Fundus camera: zeiss
Shooting center: fovea
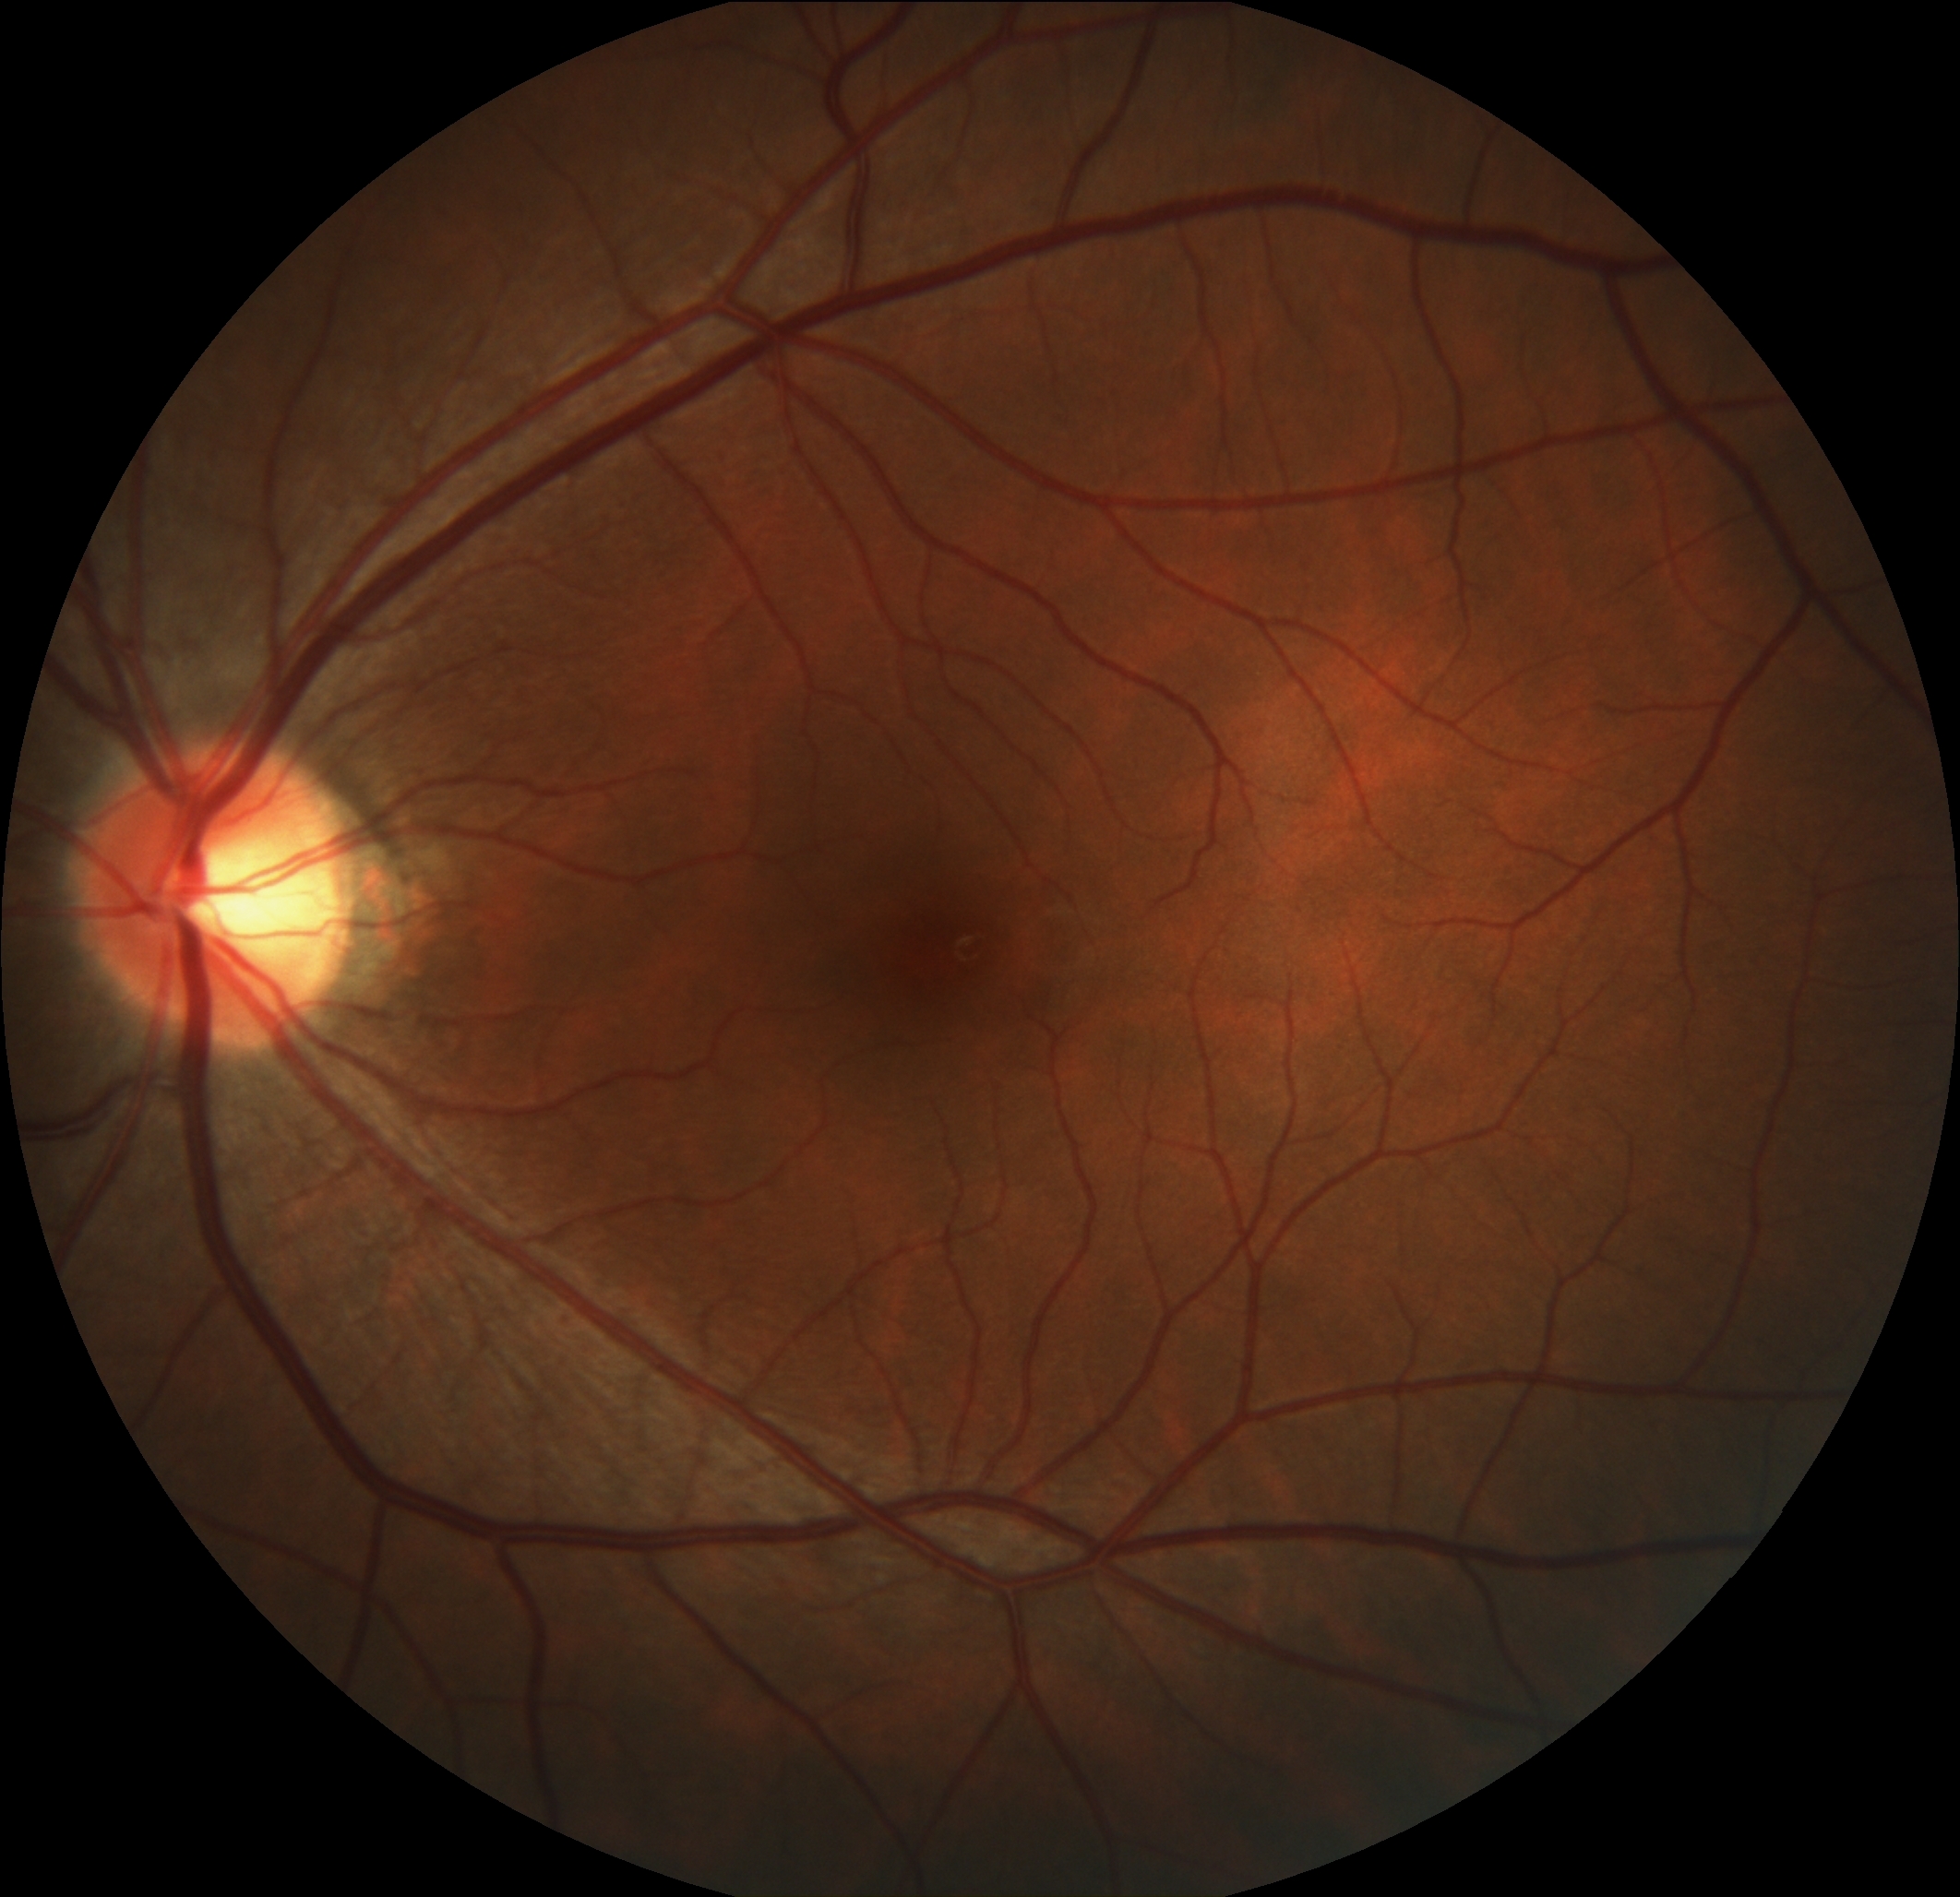
Pathologic myopia: no
Patchy retinal atrophy: present
Retinal detachment: absent